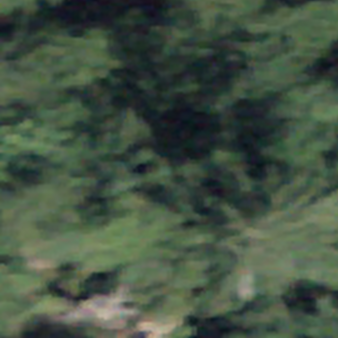
Label: other